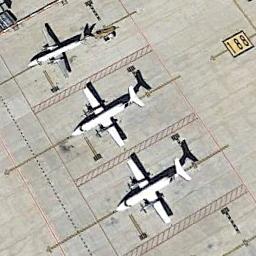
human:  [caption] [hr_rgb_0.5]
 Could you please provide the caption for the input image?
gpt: Three airplanes were on the airport and there are yellow numbers and carmine dashes on the ground .

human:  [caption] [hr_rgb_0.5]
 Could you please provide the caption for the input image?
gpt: The three white planes line up neatly .

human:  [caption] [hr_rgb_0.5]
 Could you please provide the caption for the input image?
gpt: Three planes parked on the airport and some no-stop areas marked by red slashes between them .

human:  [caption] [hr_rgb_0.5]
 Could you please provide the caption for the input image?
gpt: Three airplanes are parked on the runway .

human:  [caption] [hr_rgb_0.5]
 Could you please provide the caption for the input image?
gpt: Three planes were on the ground marked with the number 88 .